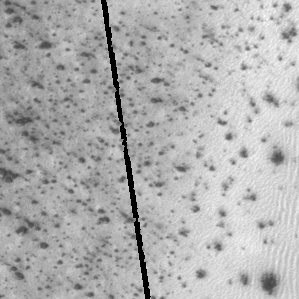
Label: frost